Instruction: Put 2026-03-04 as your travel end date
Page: home
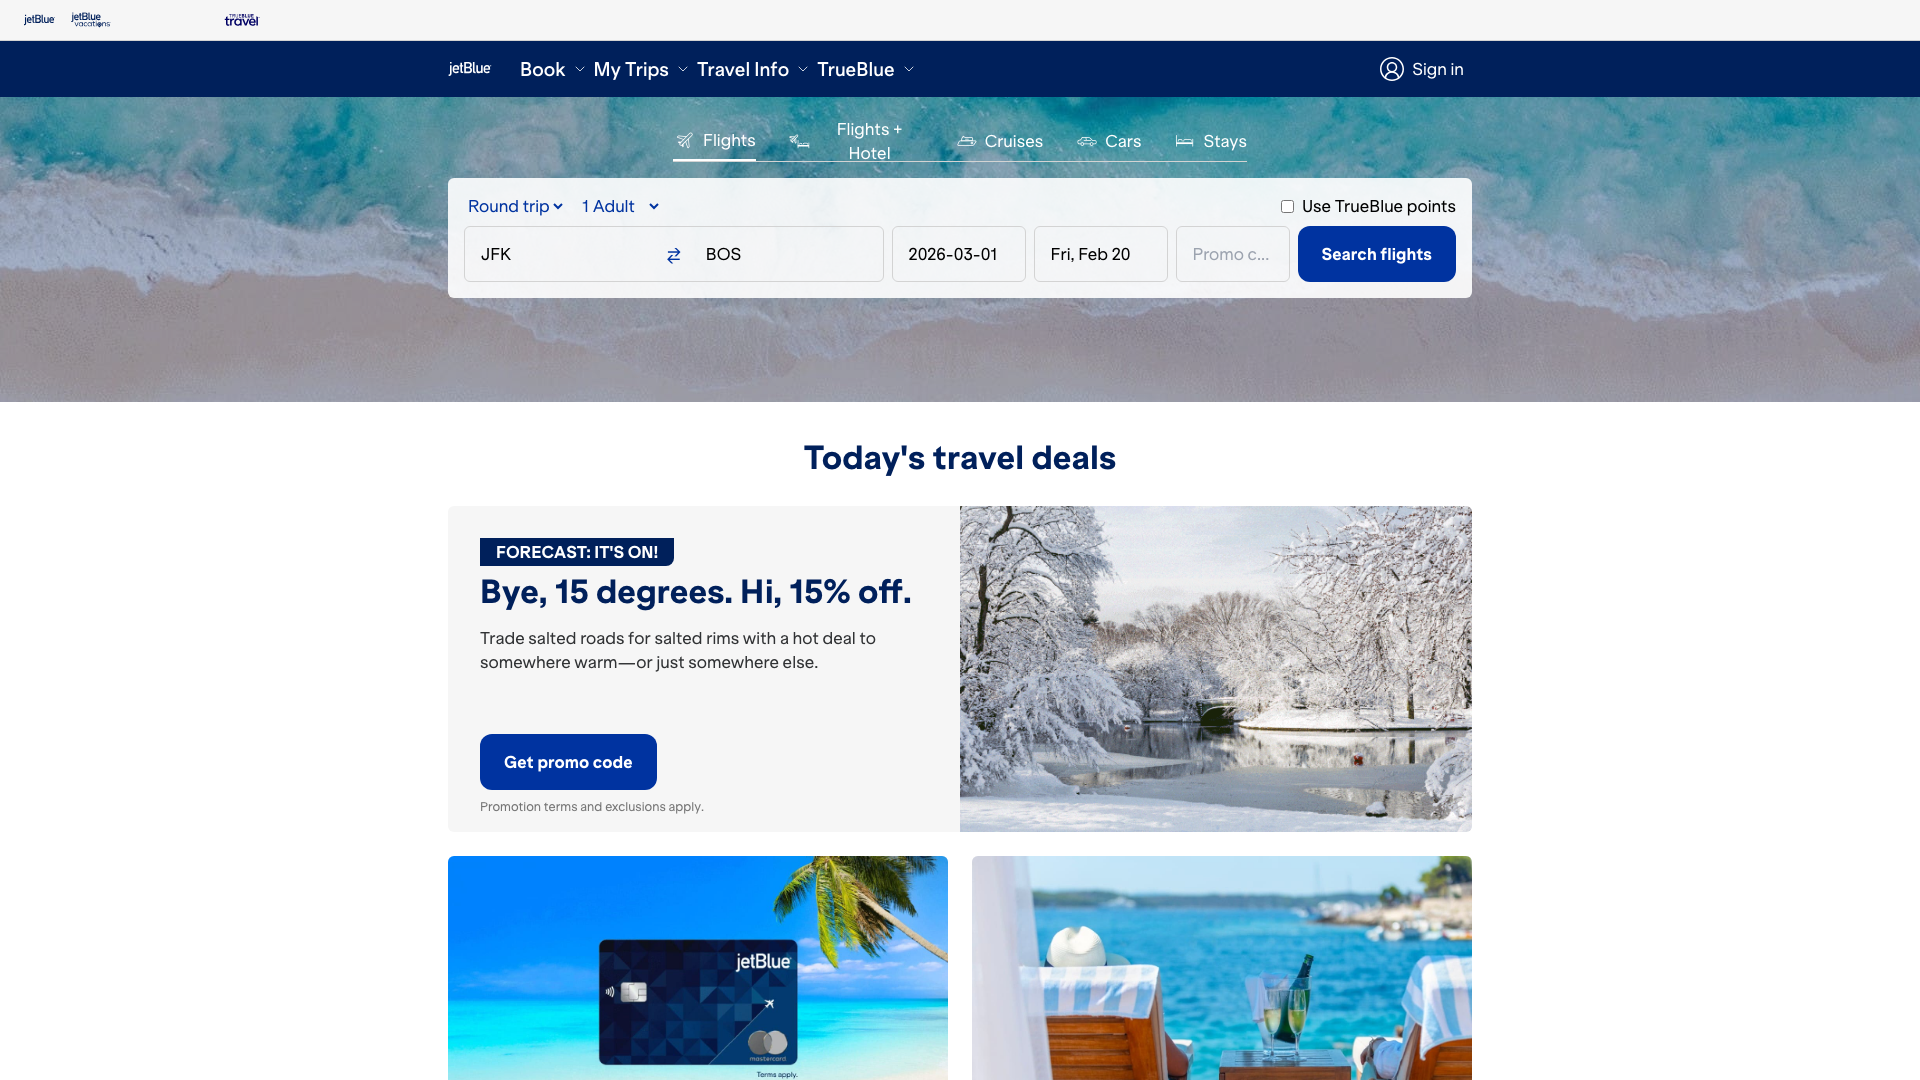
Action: type